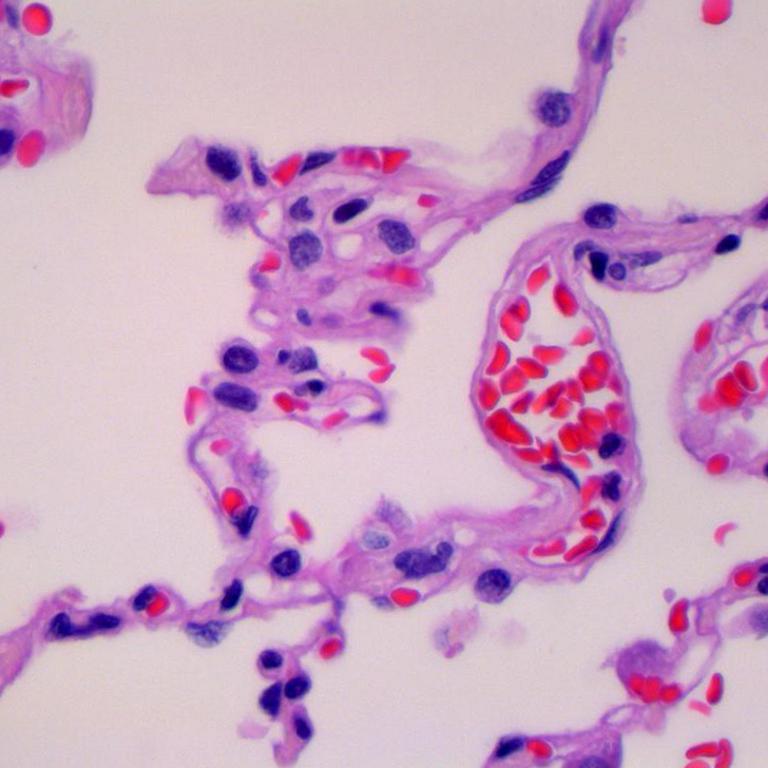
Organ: lung
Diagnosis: benign